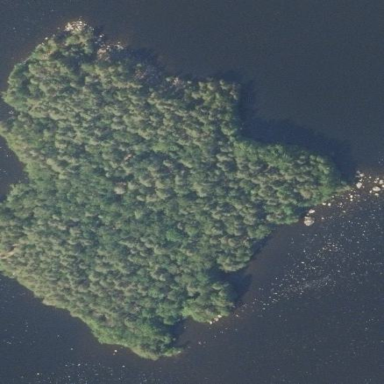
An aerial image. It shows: Islet.